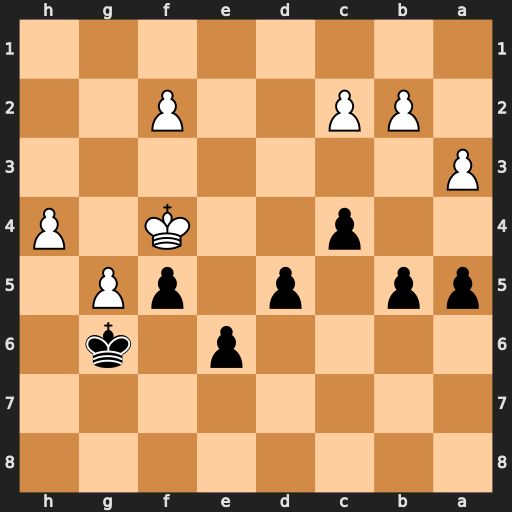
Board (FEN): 8/8/4p1k1/pp1p1pP1/2p2K1P/P7/1PP2P2/8
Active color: b
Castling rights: -
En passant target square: -
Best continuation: d4 Kf3 e5